九年级 · 解析几何
如图, 点 $C$ 为线段 $A B$ 的中点, 在 $A C$ 上取点 $D$, 分别以 $A D, C D, B C, B D$ 为边向上作正方形 $A D G H$, $C D K L, B C I J, D B E F$. 当 $A B=2$ 时, 若 $A, K, J$ 共线, 则图中阴影部分的面积为 $($ )

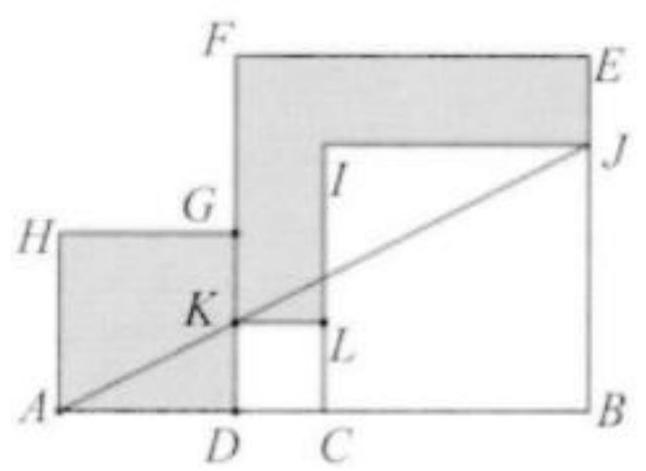
A. $\frac{10}{9}$
B. $\frac{11}{10}$
C. $\frac{2 \sqrt{3}}{3}$
D. $\frac{3 \sqrt{2}}{4}$

答案: A
解析: 【分析】

本题考查了相似三角形的判定与性质, 正方形的性质, 解决本题的关键是掌握相似三角形的判定与性质.

根据正方形的性质证明 $\triangle A D K \sim \triangle A B J$, 设 $C D=x$, 则 $A D=1-x, K D=C D=x$, 所以 $\frac{x}{1}=\frac{1-x}{2}$, 解得 $x=\frac{1}{3}$, 求出 $A D 、 B D$, 再根据图形可得 $S_{\text {阴影部分 }}=S_{\text {正方形 }} A D G H+S_{\text {正方死 } D B E F}-S_{\text {正方形 } C D K L}-S_{\text {正方形 } B C I}$, 进而可得结果.

【解答】

解: 根据题意可知: $D K / / B J$,

$\therefore \triangle A D K \sim \triangle A B J$,

$\therefore \frac{D K}{B J}=\frac{A D}{A B}$,

$\because$ 点 $C$ 为线段 $A B$ 的中点, $A B=2$,

$\therefore A C=B C=B J=1$,

设 $C D=x$,

则 $A D=1-x, K D=C D=x$,

$\therefore \frac{x}{1}=\frac{1-x}{2}$,

解得 $x=\frac{1}{3}$,

$\therefore A D=1-x=\frac{2}{3}, B D=1+x=\frac{4}{3}$,

$\because S_{\text {阴影部分 }}=S_{\text {正方开 }} A D G H+S_{\text {正方形 } D B E F}-S_{\text {正方死 } C D K L}-S_{\text {正方质 } B C I J}$

$$
=\frac{2}{3} \times \frac{2}{3}+\frac{4}{3} \times \frac{4}{3}-1 \times 1-\frac{1}{3} \times \frac{1}{3}
$$

$=\frac{10}{9}$.